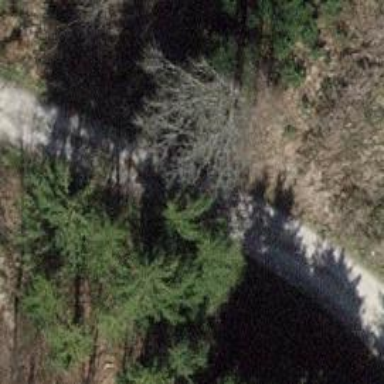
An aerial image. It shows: Gravel track with grade2 quality.